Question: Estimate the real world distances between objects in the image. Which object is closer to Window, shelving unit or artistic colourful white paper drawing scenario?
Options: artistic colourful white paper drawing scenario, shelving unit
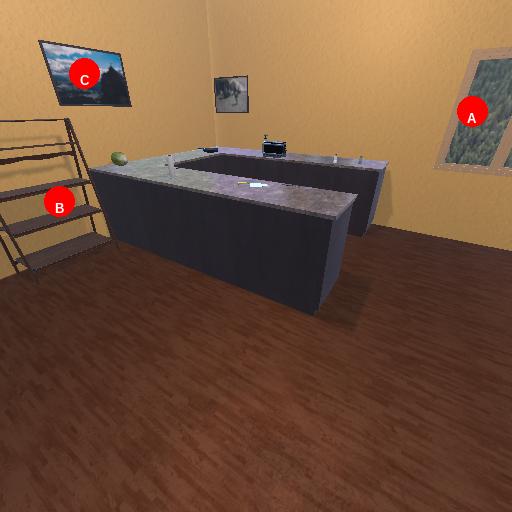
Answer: artistic colourful white paper drawing scenario